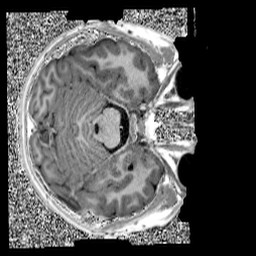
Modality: UNIT1
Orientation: axial
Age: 11
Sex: male
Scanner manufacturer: siemens
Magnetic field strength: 3 T
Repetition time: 4 s
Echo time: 0.00303 s